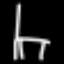
Label: chair